Question: I created a delegate pretty much copied from Qt's Spin Box Delegate Example and I'm trying to fill a QTableView. However, I'm getting a strange problem where the table headers show up but the cells are empty and cannot be clicked on.

Code for the delegate:
'''
#include "double_spinbox_delegate.h"
DoubleSpinBoxDelegate::DoubleSpinBoxDelegate(QObject *parent) : QItemDelegate(parent){}
QWidget *DoubleSpinBoxDelegate::createEditor(QWidget *parent, const QStyleOptionViewItem &option, const QModelIndex &index) const{
QDoubleSpinBox *editor = new QDoubleSpinBox(parent);
editor->setValue(0);
// if (index.column() == 0){
// editor->setMinimum(0);
// editor->setMaximum(255);
// }
// else{
// editor->setMinimum(0);
// editor->setMaximum(1);
// }
return editor;
}
void DoubleSpinBoxDelegate::setEditorData(QWidget *editor, const QModelIndex &index) const{
double value = index.model()->data(index, Qt::EditRole).toDouble();
QDoubleSpinBox *doubleSpinBox = static_cast<QDoubleSpinBox*>(editor);
doubleSpinBox->setValue(value);
}
void DoubleSpinBoxDelegate::setModelData(QWidget *editor, QAbstractItemModel *model, const QModelIndex &index) const{
QDoubleSpinBox *doubleSpinBox = static_cast<QDoubleSpinBox*>(editor);
doubleSpinBox->interpretText();
double value = doubleSpinBox->value();
model->setData(index, value, Qt::EditRole);
}
void DoubleSpinBoxDelegate::updateEditorGeometry(QWidget *editor, const QStyleOptionViewItem &option, const QModelIndex &index) const{
editor->setGeometry(option.rect);
}
'''
and the function I'm calling in the form constructor
'''
void MainWindow::InitializeColorTable(){
QTableView *tableColor = ui->tableColor;
QStandardItemModel *model = new QStandardItemModel(4, 4, ui->tableColor);
// QStandardItemModel *model = this->colorTableModel;
tableColor->setModel(model);
DoubleSpinBoxDelegate delegate;
tableColor->setItemDelegate(&delegate);
model->setHorizontalHeaderLabels(QStringList() << tr("Value") << tr("R") << tr("G") << tr("B"));
for (int row = 0; row < model->rowCount(); ++row){
for (int col = 0; col < model->columnCount(); ++col){
QModelIndex index = model->index(row, col, QModelIndex());
model->setData(index, QVariant((row + 1.0) * (col + 1.0)), Qt::EditRole);
}
}
}
'''
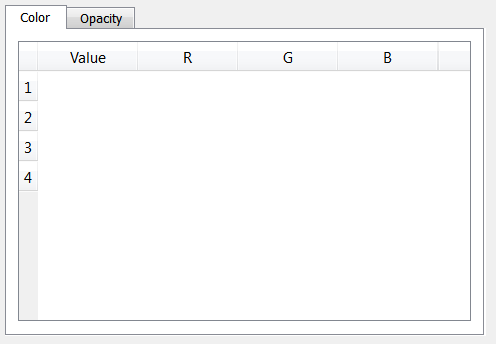
Answer: Your delegate is allocated on the stack, and it is deleted after it goes out of scope.
'''
DoubleSpinBoxDelegate delegate;
tableColor->setItemDelegate(&delegate);
'''
create your delegate with new instead.